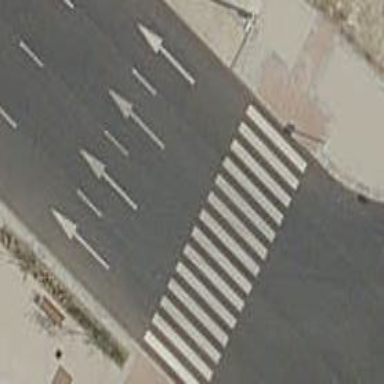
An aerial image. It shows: Uncontrolled zebra crossing on the road.